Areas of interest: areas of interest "Crystal Duo Center"
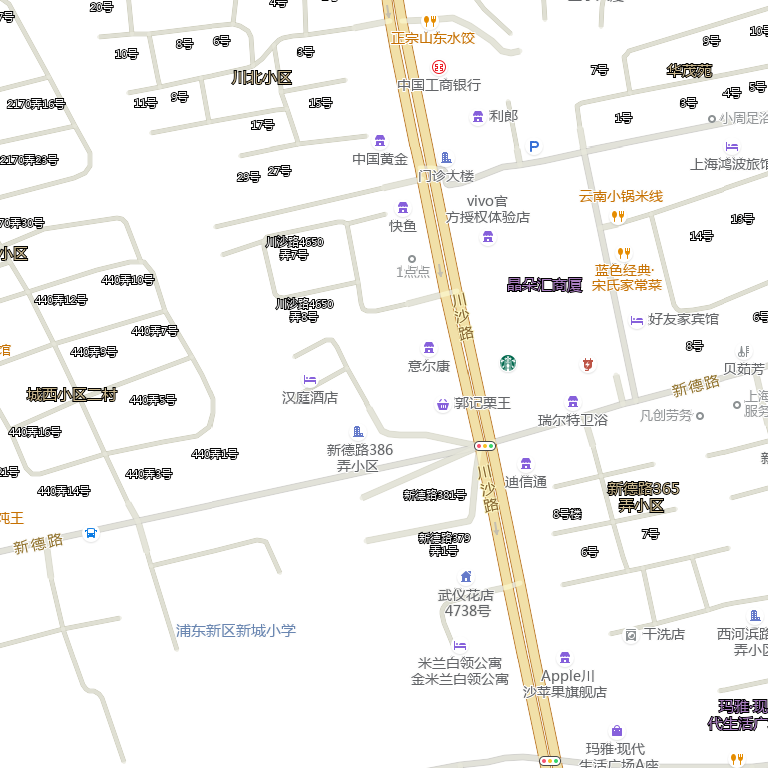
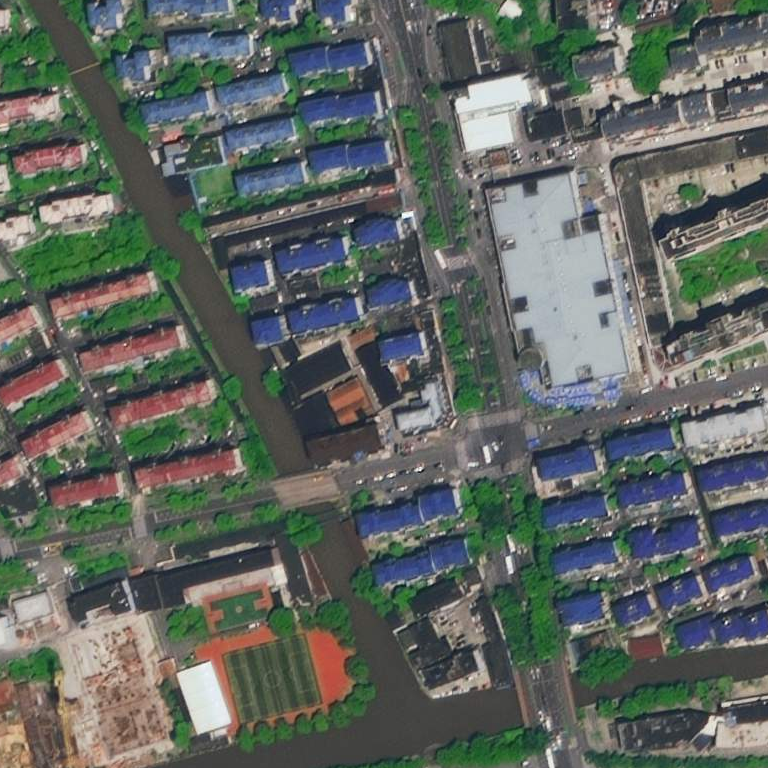